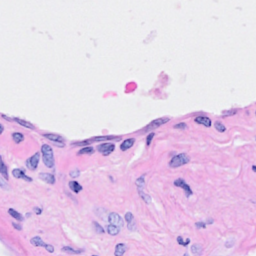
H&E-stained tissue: Breast